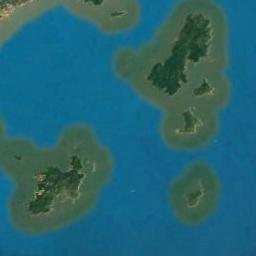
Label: island